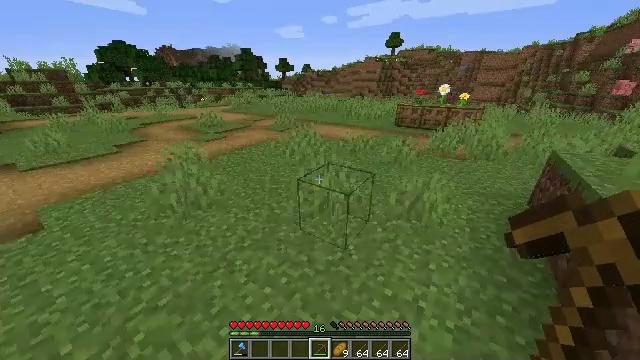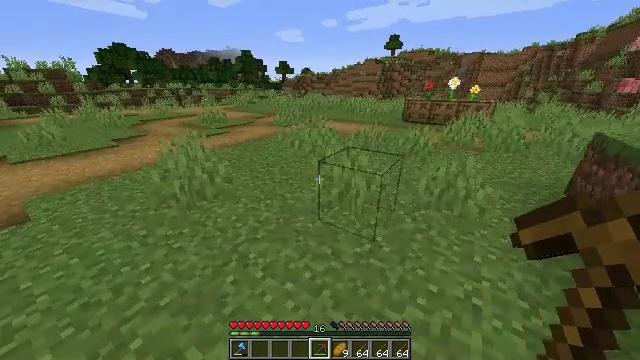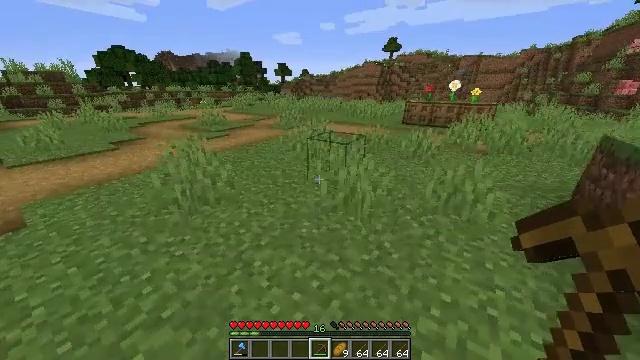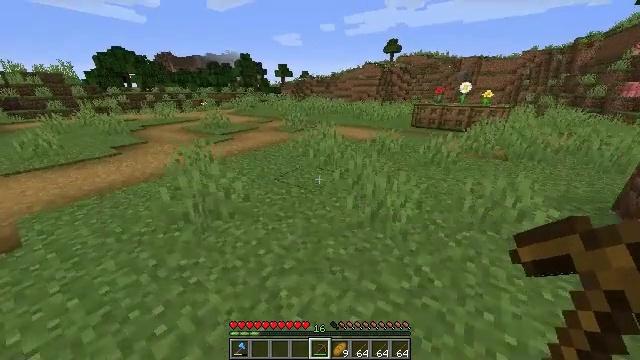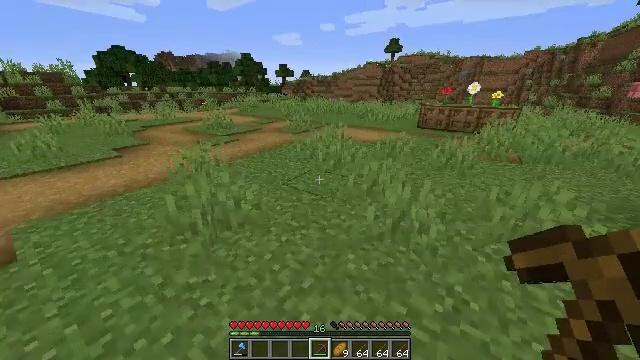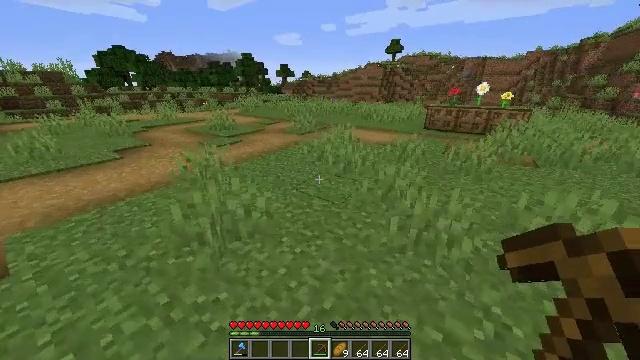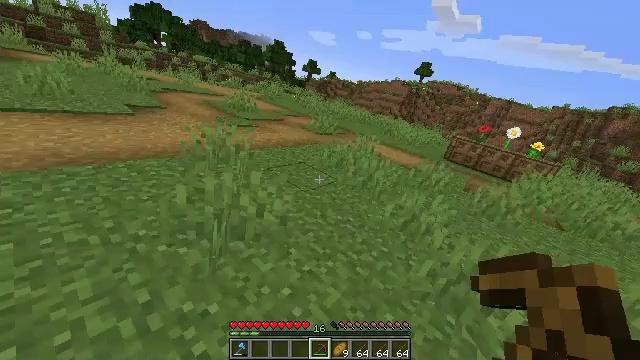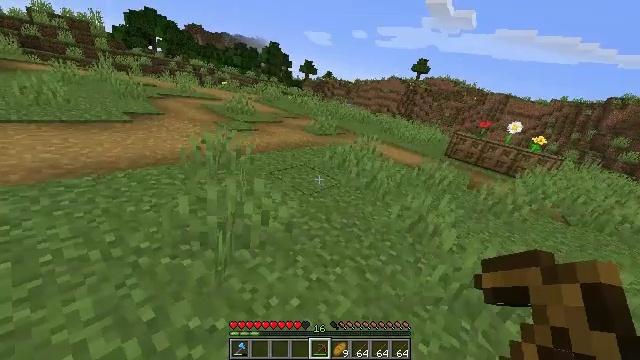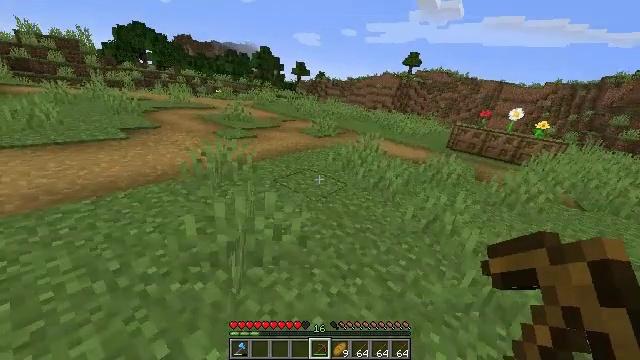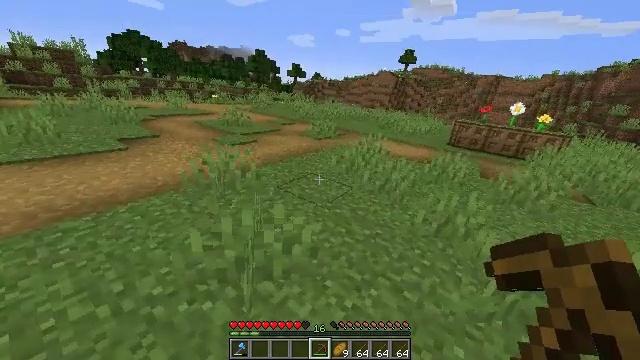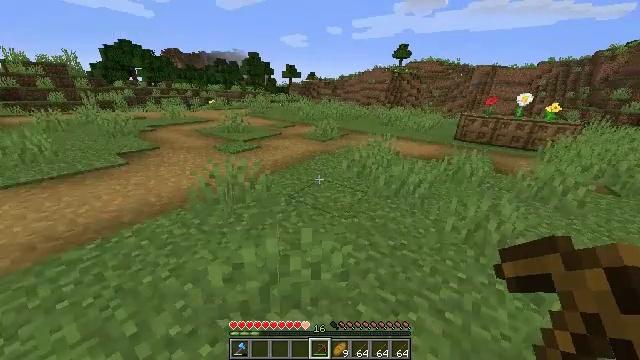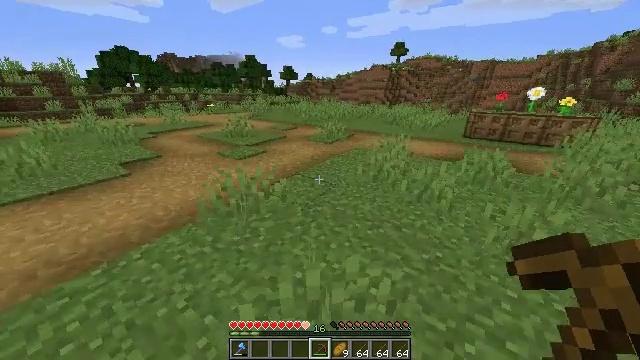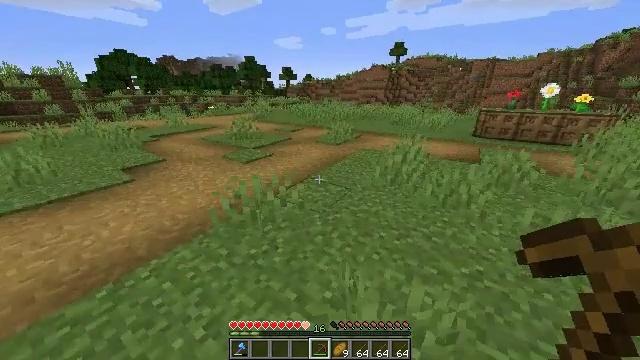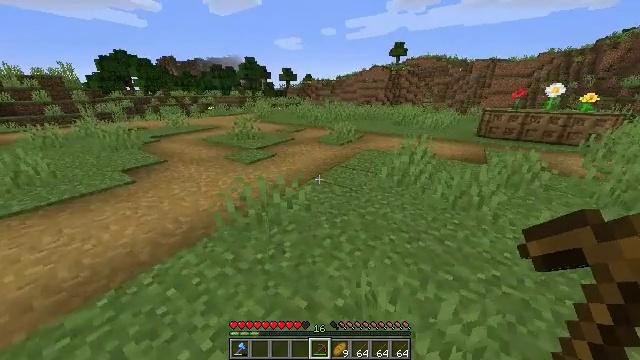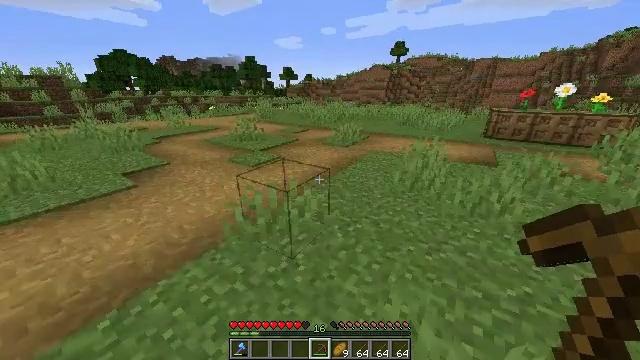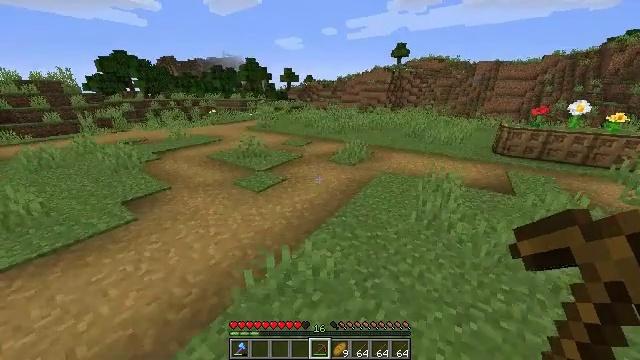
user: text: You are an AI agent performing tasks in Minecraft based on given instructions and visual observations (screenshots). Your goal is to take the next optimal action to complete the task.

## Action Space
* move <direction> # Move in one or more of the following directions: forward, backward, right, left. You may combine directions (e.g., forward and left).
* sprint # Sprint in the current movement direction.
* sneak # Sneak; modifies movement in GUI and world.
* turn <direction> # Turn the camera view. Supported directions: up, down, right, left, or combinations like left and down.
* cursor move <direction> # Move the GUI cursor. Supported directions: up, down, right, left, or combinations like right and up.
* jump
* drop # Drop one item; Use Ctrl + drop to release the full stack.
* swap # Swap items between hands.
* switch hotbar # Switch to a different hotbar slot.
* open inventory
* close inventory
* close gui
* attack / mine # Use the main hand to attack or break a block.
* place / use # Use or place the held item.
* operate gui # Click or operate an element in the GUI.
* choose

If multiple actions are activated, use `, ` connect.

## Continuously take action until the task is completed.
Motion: motion action
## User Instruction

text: Mine the netherrack in the Nether.
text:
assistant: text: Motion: move forward and move left, sprint
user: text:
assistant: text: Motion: move forward and move left, sprint
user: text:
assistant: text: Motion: move forward and move left, sprint
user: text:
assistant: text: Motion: move forward and move left, sprint
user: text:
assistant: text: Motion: move forward and move left, sprint
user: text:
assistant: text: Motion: move forward and move left, sprint
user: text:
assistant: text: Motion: move forward and move left, sprint
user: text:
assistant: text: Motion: move forward and move left, sprint
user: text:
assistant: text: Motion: move forward and move left, sprint
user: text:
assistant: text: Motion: move forward and move left, sprint
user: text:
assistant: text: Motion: move forward and move left, sprint
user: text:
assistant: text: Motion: move forward and move left, sprint
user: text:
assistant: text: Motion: move forward and move left, sprint
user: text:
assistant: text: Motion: move forward and move left, sprint, jump
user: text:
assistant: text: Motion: move forward, sprint, jump
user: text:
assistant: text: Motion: move forward, sprint, jump
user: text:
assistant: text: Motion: move forward, sprint, jump
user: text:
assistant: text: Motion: move forward, sprint, jump
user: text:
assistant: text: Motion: move forward, sprint, turn left, jump
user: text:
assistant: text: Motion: move forward, sprint, turn left and up, jump
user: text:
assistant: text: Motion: move forward, sprint, jump
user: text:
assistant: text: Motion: move forward, sprint, jump
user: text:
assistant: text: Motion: move forward, sprint, jump
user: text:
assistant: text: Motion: move forward, sprint, jump
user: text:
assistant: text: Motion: move forward, sprint, turn left, jump
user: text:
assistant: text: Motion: move forward, sprint, turn left, jump
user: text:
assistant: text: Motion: move forward, sprint, turn left and up, jump
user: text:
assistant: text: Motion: move forward, sprint, jump
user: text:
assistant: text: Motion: move forward, sprint, jump
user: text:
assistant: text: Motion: move forward, sprint, jump